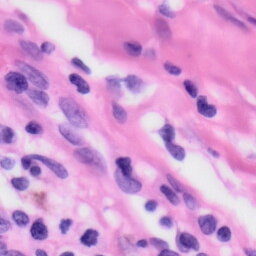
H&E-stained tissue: Skin